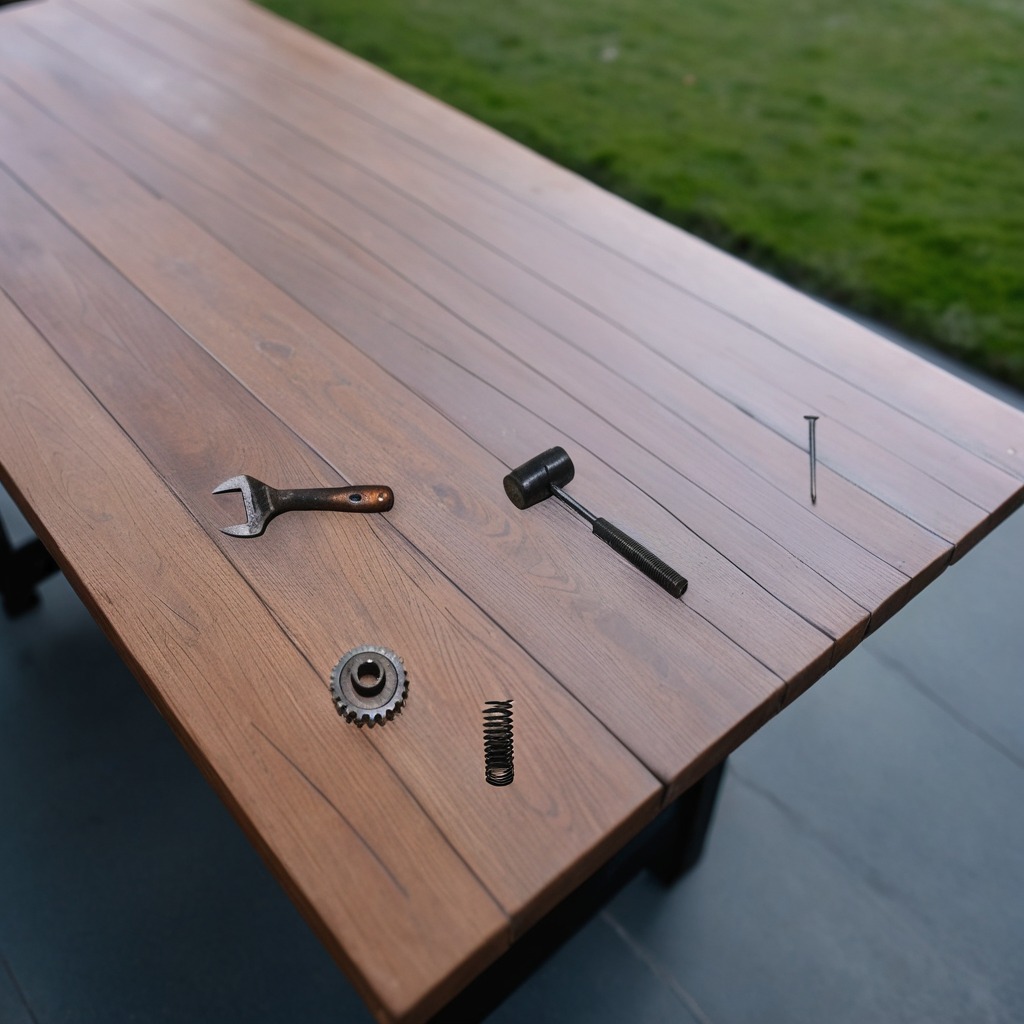
A steel gear with teeth, a hammer, an iron nail, a coiled metal spring, and a wrench are lying on a table in a small garage.